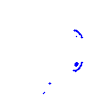
Particle: kaon